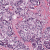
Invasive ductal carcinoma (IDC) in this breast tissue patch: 1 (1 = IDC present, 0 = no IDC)